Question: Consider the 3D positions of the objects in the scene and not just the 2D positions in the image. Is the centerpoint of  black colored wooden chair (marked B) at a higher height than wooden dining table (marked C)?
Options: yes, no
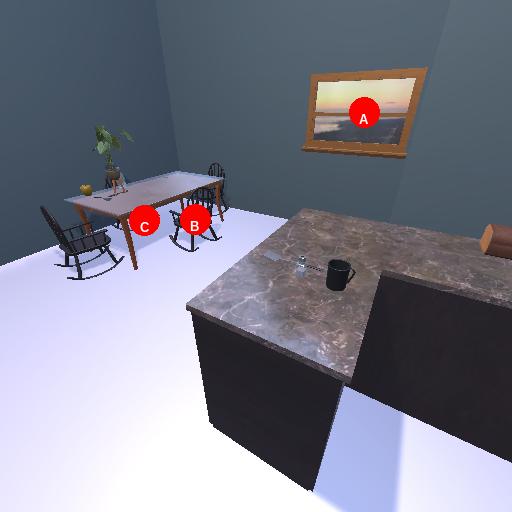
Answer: yes